Question: I am blocked with an issue on deleting multiple rows at a time. On the button click am setting the tableview editing style to YES. Then we can see the deleteAccesoryButton beside all the available cells. when we delete on of the cell and reload the data the deleteAccessoryButton remains in the delete mode. (FYR: check the attached image). When i stop reusing the cell and creating new cell i don't see issue.
Is there any possibility to refresh the cell to normal mode by reusing the cell
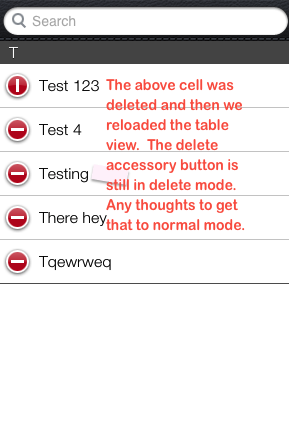
Answer: Try overriding '-(void)prepareForReuse' in your UITableViewCell subclass and set the cell's 'editing' property to 'NO'.
'''
- (void)prepareForReuse {
self.editing = NO;
}
'''